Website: macys
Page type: cross-sells
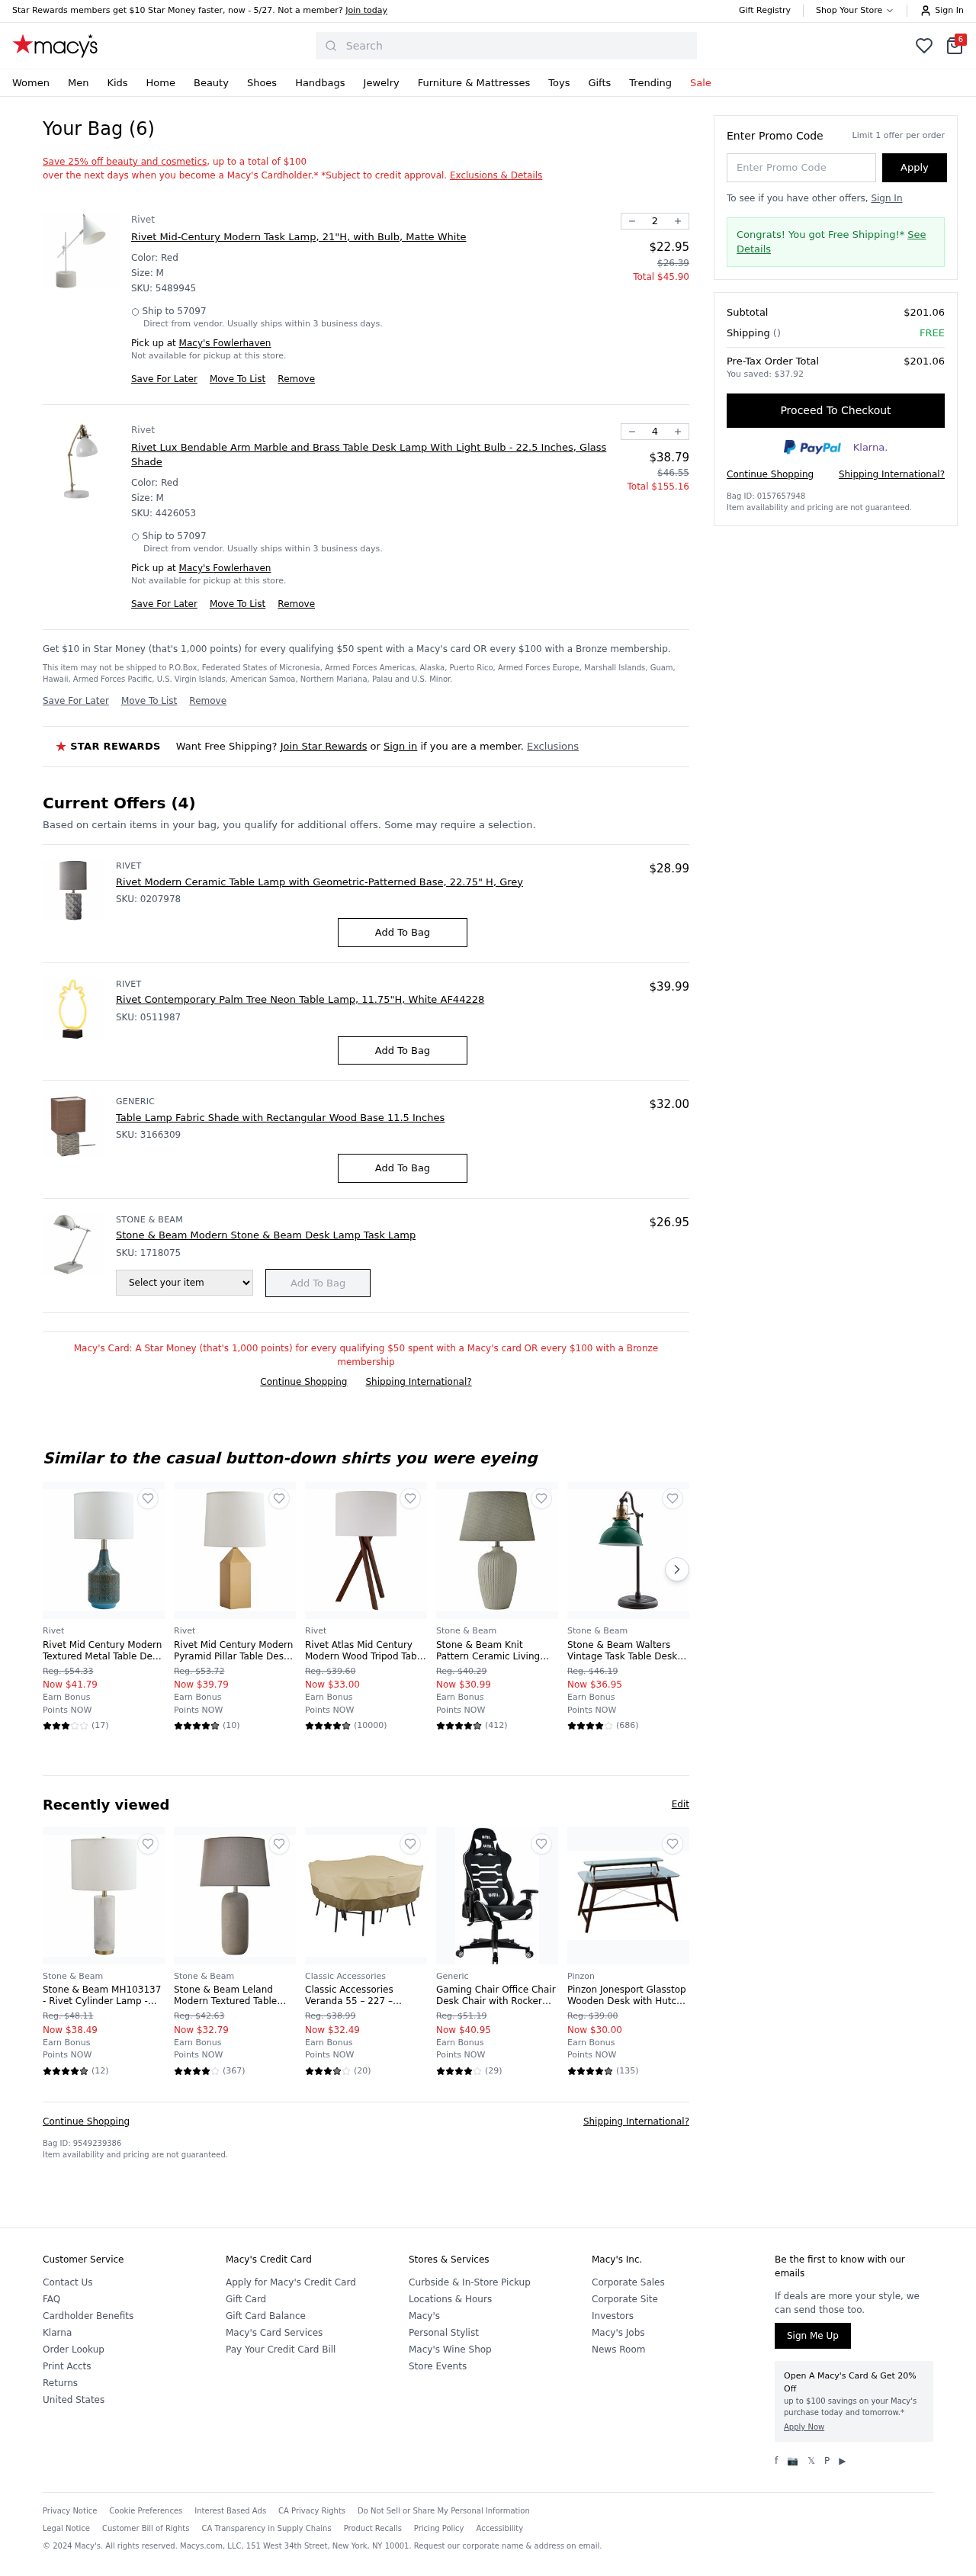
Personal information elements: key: PII_CITY
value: Fowlerhaven
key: PII_POSTCODE
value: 57097
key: PII_PROMO_CODE
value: SAVE28
Product elements: key: PRODUCT10_BRAND
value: Stone & Beam
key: PRODUCT10_NAME
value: Stone & Beam MH103137 - Rivet Cylinder Lamp - Table, 14" x 14" x 22", Paint+Plating
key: PRODUCT10_NUM_RATINGS
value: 12
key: PRODUCT10_PRICE
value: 38.49
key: PRODUCT10_RATING
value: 4.8
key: PRODUCT11_BRAND
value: Stone & Beam
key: PRODUCT11_NAME
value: Stone & Beam Leland Modern Textured Table Lamp With Bulb, 24.5"H, Grey
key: PRODUCT11_NUM_RATINGS
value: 367
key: PRODUCT11_PRICE
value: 32.79
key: PRODUCT11_RATING
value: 4.1
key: PRODUCT12_BRAND
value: Classic Accessories
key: PRODUCT12_NAME
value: Classic Accessories Veranda 55 – 227 – 011501 – Patio Table &amp; Chair Cover – M
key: PRODUCT12_NUM_RATINGS
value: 20
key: PRODUCT12_PRICE
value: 32.49
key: PRODUCT12_RATING
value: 3.7
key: PRODUCT13_BRAND
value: Generic
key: PRODUCT13_NAME
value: Gaming Chair Office Chair Desk Chair with Rocker Function Gamer Chair Fabric Height Adjustable Swive
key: PRODUCT13_NUM_RATINGS
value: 29
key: PRODUCT13_PRICE
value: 40.95
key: PRODUCT13_RATING
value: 4.1
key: PRODUCT14_BRAND
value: Pinzon
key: PRODUCT14_NAME
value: Pinzon Jonesport Glasstop Wooden Desk with Hutch, Kona
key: PRODUCT14_NUM_RATINGS
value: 135
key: PRODUCT14_PRICE
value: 30
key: PRODUCT14_RATING
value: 4.9
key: PRODUCT15_BRAND
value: Rivet
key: PRODUCT15_NAME
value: Rivet Modern Ceramic Table Lamp with Geometric-Patterned Base, 22.75" H, Grey
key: PRODUCT15_PRICE
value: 28.99
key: PRODUCT16_BRAND
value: Generic
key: PRODUCT16_NAME
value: Table Lamp Fabric Shade with Rectangular Wood Base 11.5 Inches
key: PRODUCT16_PRICE
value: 32
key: PRODUCT1_BRAND
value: Rivet
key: PRODUCT1_NAME
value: Rivet Mid-Century Modern Task Lamp, 21"H, with Bulb, Matte White
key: PRODUCT1_PRICE
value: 22.95
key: PRODUCT1_QUANTITY
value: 2
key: PRODUCT2_BRAND
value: Rivet
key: PRODUCT2_NAME
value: Rivet Lux Bendable Arm Marble and Brass Table Desk Lamp With Light Bulb - 22.5 Inches, Glass Shade
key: PRODUCT2_PRICE
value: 38.79
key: PRODUCT2_QUANTITY
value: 4
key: PRODUCT3_BRAND
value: Rivet
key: PRODUCT3_NAME
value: Rivet Contemporary Palm Tree Neon Table Lamp, 11.75"H, White AF44228
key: PRODUCT3_PRICE
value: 39.99
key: PRODUCT4_BRAND
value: Stone & Beam
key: PRODUCT4_NAME
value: Stone & Beam Modern Stone & Beam Desk Lamp Task Lamp
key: PRODUCT4_PRICE
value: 26.95
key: PRODUCT5_BRAND
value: Rivet
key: PRODUCT5_NAME
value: Rivet Mid Century Modern Textured Metal Table Desk Lamp With Light Bulb - 22 Inches, Blue And Copper
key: PRODUCT5_NUM_RATINGS
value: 17
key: PRODUCT5_PRICE
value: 41.79
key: PRODUCT5_RATING
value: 3.3
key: PRODUCT6_BRAND
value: Rivet
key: PRODUCT6_NAME
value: Rivet Mid Century Modern Pyramid Pillar Table Desk Lamp With Light Bulb - 22 Inches, Brass with Line
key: PRODUCT6_NUM_RATINGS
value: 10
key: PRODUCT6_PRICE
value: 39.79
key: PRODUCT6_RATING
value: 4.5
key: PRODUCT7_BRAND
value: Rivet
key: PRODUCT7_NAME
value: Rivet Atlas Mid Century Modern Wood Tripod Table Desk Lamp With Light Bulb - 27 Inches, White Shade
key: PRODUCT7_NUM_RATINGS
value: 10000
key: PRODUCT7_PRICE
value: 33
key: PRODUCT7_RATING
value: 4.7
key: PRODUCT8_BRAND
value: Stone & Beam
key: PRODUCT8_NAME
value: Stone & Beam Knit Pattern Ceramic Living Room Table Desk Lamp With LED Light Bulb - 18 x 24 Inches,
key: PRODUCT8_NUM_RATINGS
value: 412
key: PRODUCT8_PRICE
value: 30.99
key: PRODUCT8_RATING
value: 4.7
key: PRODUCT9_BRAND
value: Stone & Beam
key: PRODUCT9_NAME
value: Stone & Beam Walters Vintage Task Table Desk Lamp With LED Light Bulb - 7.6 x 10 x 19.9 Inches, Gree
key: PRODUCT9_NUM_RATINGS
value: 686
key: PRODUCT9_PRICE
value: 36.95
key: PRODUCT9_RATING
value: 4.2
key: PRODUCT1_SKU
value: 5489945
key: PRODUCT1_ORIGINAL_PRICE
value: $26.39
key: PRODUCT1_TOTAL
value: $45.90
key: PRODUCT2_SKU
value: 4426053
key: PRODUCT2_ORIGINAL_PRICE
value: $46.55
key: PRODUCT2_TOTAL
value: $155.16
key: PRODUCT15_SKU
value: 0207978
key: PRODUCT3_SKU
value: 0511987
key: PRODUCT16_SKU
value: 3166309
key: PRODUCT4_SKU
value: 1718075
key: PRODUCT5_ORIGINAL_PRICE
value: Reg. $54.33
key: PRODUCT6_ORIGINAL_PRICE
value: Reg. $53.72
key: PRODUCT7_ORIGINAL_PRICE
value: Reg. $39.60
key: PRODUCT8_ORIGINAL_PRICE
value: Reg. $40.29
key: PRODUCT9_ORIGINAL_PRICE
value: Reg. $46.19
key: PRODUCT10_ORIGINAL_PRICE
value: Reg. $48.11
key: PRODUCT11_ORIGINAL_PRICE
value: Reg. $42.63
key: PRODUCT12_ORIGINAL_PRICE
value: Reg. $38.99
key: PRODUCT13_ORIGINAL_PRICE
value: Reg. $51.19
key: PRODUCT14_ORIGINAL_PRICE
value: Reg. $39.00
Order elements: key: ORDER_NUM_ITEMS
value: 6
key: ORDER_SUBTOTAL
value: $201.06
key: ORDER_TOTAL
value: $201.06
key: ORDER_SAVINGS
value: $37.92
Search elements: key: HEADER_SEARCH
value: Search